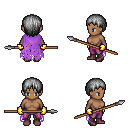
a pixel art fantasy rpg character, female body template, human, dark skin, maroon tattered cape, magenta pants, gray plain hairstyle, gold gloves, maroon shoes, spear, four views (front, back, left, right), 2x2 character sprite sheet, small pixel art, hard edges, no anti-aliasing